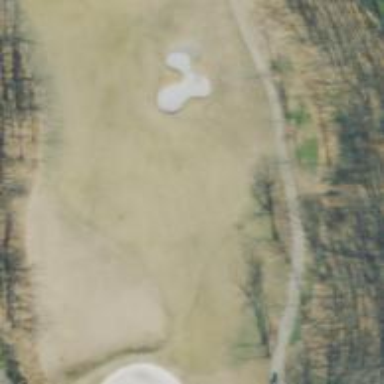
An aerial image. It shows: Golf hole.